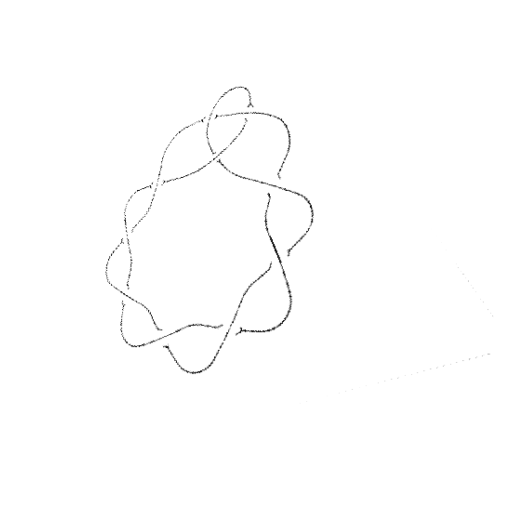
Crossing number: 10